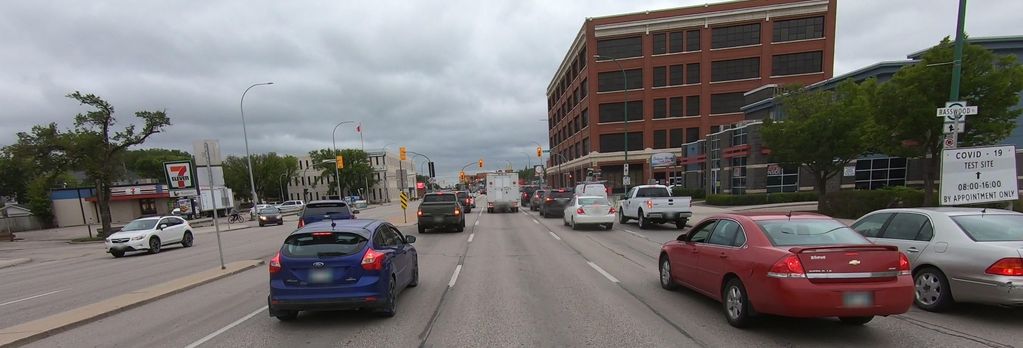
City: winnipeg